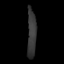
Tissue: prostate
Cell type: T cells
Senescence score: 0.6859
Nuclear area (px): 429
Mean DAPI intensity: 55.569